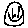
Label: smiley face